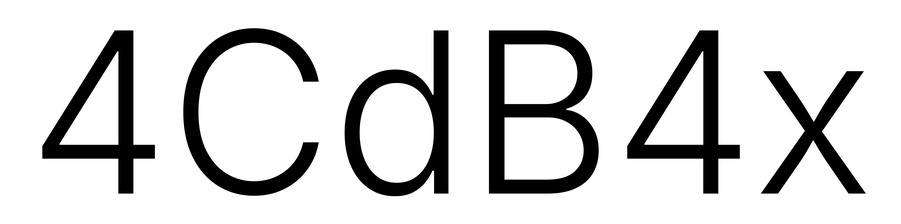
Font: Inter_Light